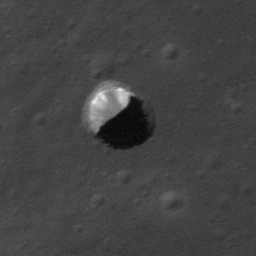
Pit: Highland 1
Host crater: Highland
Host type: highland
Lunar coordinates: latitude 43.966, longitude 23.084